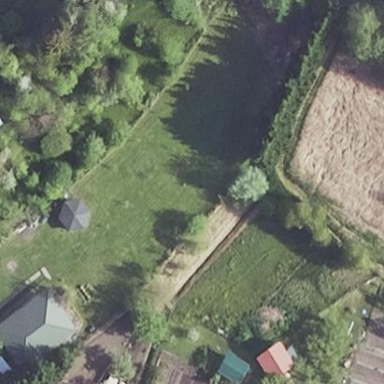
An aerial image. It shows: Garden area designated for leisure land.